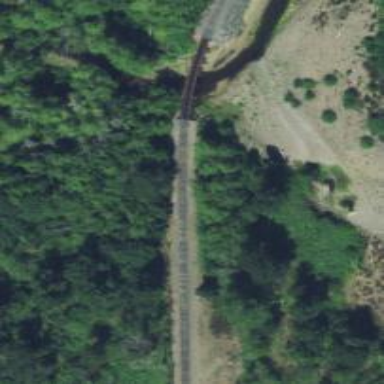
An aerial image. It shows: Preserved railway line with rails.